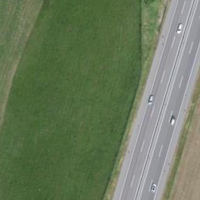
EUNIS habitat code: 57
Species observed at this site:
Milvus milvus